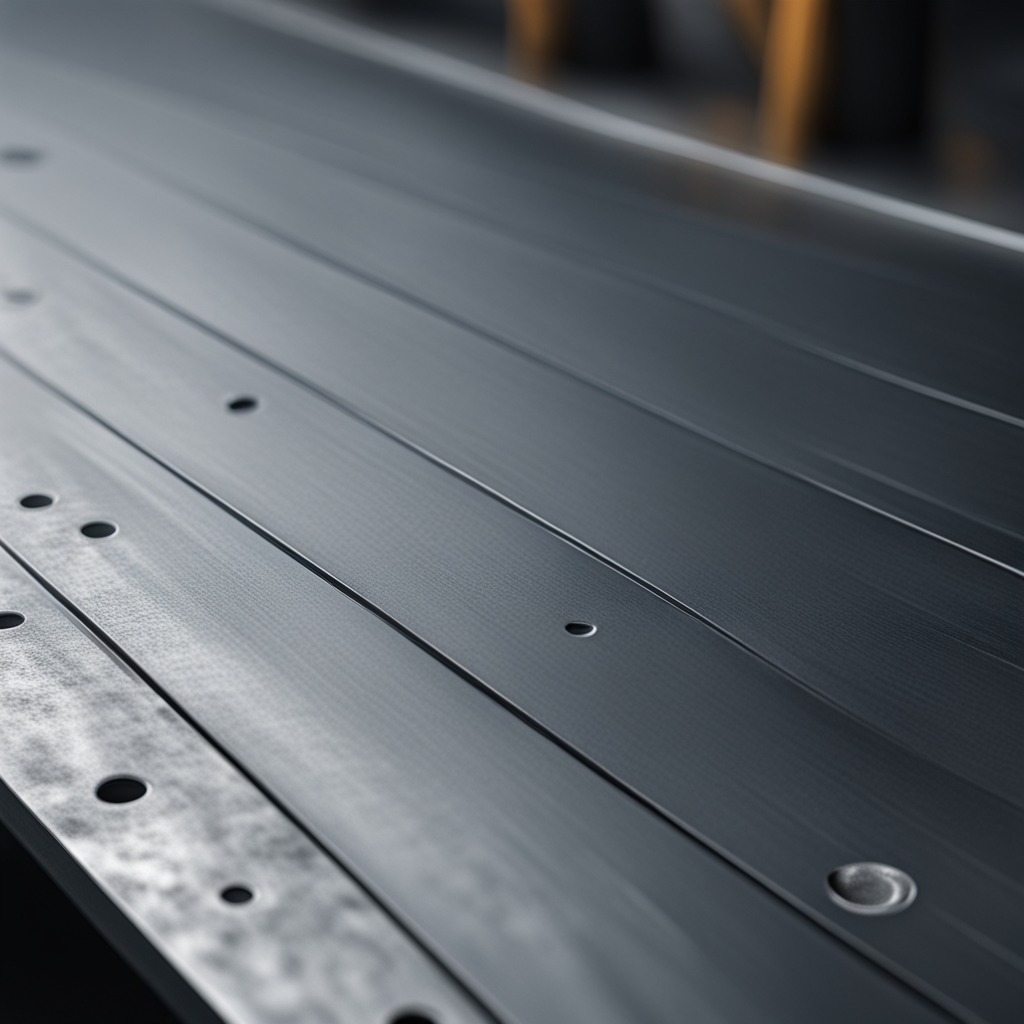
A flat metal washer lies on the cold steel table in a mining workshop.